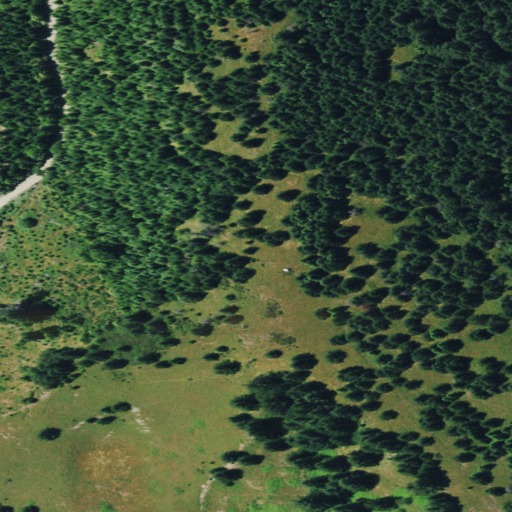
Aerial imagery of mountain in California named Bald Mountain containing evergreen forest, grassland, shrub, open development, medium intensity development, and low intensity development